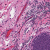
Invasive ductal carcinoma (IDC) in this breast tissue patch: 0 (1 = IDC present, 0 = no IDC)